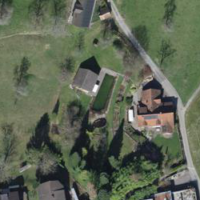
EUNIS habitat code: 24
Species observed at this site:
Hippocrepis comosa